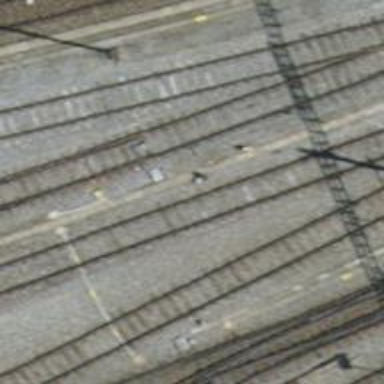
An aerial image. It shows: Railway switch.